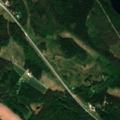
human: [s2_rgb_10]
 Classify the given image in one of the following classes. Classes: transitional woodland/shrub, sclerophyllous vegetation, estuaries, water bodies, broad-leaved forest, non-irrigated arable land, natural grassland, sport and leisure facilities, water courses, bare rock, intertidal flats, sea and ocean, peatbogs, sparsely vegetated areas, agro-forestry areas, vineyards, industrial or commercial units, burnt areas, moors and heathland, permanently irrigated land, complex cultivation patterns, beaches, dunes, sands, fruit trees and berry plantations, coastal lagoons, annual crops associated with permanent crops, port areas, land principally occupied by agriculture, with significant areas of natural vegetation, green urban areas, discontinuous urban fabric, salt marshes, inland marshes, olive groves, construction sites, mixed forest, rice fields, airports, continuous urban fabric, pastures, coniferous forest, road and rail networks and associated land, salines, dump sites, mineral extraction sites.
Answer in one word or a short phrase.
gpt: broad-leaved forest, coniferous forest, mixed forest, transitional woodland/shrub, water bodies